Question: I am trying to use the following command with the latest ffmpeg build to remove silence from my .mp3 files:
'''
ffmpeg -i SILENCE.mp3 -af silencedetect=n=-50dB:d=1 -y -ab 192k SILENCE_OUT.mp3
'''
However, the following output is produced:
'''
ffmpeg version N-66154-g1654ca7 Copyright (c) 2000-2014 the FFmpeg developers
built on Sep 5 2014 22:10:38 with gcc 4.8.3 (GCC)
configuration: --enable-gpl --enable-version3 --disable-w32threads --enable-av
isynth --enable-bzlib --enable-fontconfig --enable-frei0r --enable-gnutls --enab
le-iconv --enable-libass --enable-libbluray --enable-libbs2b --enable-libcaca --
enable-libfreetype --enable-libgme --enable-libgsm --enable-libilbc --enable-lib
modplug --enable-libmp3lame --enable-libopencore-amrnb --enable-libopencore-amrw
b --enable-libopenjpeg --enable-libopus --enable-librtmp --enable-libschroedinge
r --enable-libsoxr --enable-libspeex --enable-libtheora --enable-libtwolame --en
able-libvidstab --enable-libvo-aacenc --enable-libvo-amrwbenc --enable-libvorbis
--enable-libvpx --enable-libwavpack --enable-libwebp --enable-libx264 --enable-
libx265 --enable-libxavs --enable-libxvid --enable-decklink --enable-zlib
libavutil 54. 7.100 / 54. 7.100
libavcodec 56. 1.100 / 56. 1.100
libavformat 56. 4.100 / 56. 4.100
libavdevice 56. 0.100 / 56. 0.100
libavfilter 5. 1.100 / 5. 1.100
libswscale 3. 0.100 / 3. 0.100
libswresample 1. 1.100 / 1. 1.100
libpostproc 53. 0.100 / 53. 0.100
Input #0, mp3, from 'SILENCE.mp3':
Metadata:
title : Snowblind (Featuring Tasha Baxter)
artist : Au5
album : Snowblind (Featuring Tasha Baxter)
genre : Electronica
performer : Au5
track : 1/1
date : 2014
album_artist : Au5,Tasha Baxter
major_brand : mp42
minor_version : 0
compatible_brands: isommp42
encoder : Lavf55.42.100
Duration: 00:05:50.80, start: 0.025057, bitrate: 192 kb/s
Stream #0:0: Audio: mp3, 44100 Hz, stereo, s16p, 192 kb/s
Output #0, mp3, to 'SILENCE_OUT.mp3':
Metadata:
TIT2 : Snowblind (Featuring Tasha Baxter)
TPE1 : Au5
TALB : Snowblind (Featuring Tasha Baxter)
TCON : Electronica
TPE3 : Au5
TRCK : 1/1
TDRL : 2014
TPE2 : Au5,Tasha Baxter
major_brand : mp42
minor_version : 0
compatible_brands: isommp42
TSSE : Lavf56.4.100
Stream #0:0: Audio: mp3 (libmp3lame), 44100 Hz, stereo, s16p, 192 kb/s
Metadata:
encoder : Lavc56.1.100 libmp3lame
Stream mapping:
Stream #0:0 -> #0:0 (mp3 (native) -> mp3 (libmp3lame))
Press [q] to stop, [?] for help
[silencedetect @ 0000000004398f40] silence_start: -0.<PHONE>
[silencedetect @ 0000000004398f40] silence_end: 3.21413 | silence_duration: 3.22
041
[silencedetect @ 0000000004398f40] silence_start: 343.844
[libmp3lame @ 00000000043b2940] Trying to remove 1152 samples, but the queue is
empty
size= 8223kB time=00:05:50.79 bitrate= 192.0kbits/s
video:0kB audio:8222kB subtitle:0kB other streams:0kB global headers:0kB muxing
overhead: 0.011485%
'''
The generated audio file however still has the original length without any silence removed.
See the following images:

Any help is appreciated!
Alright, silence detect is only DETECTING the silence. Not removing it. I will try to post a solution for this.
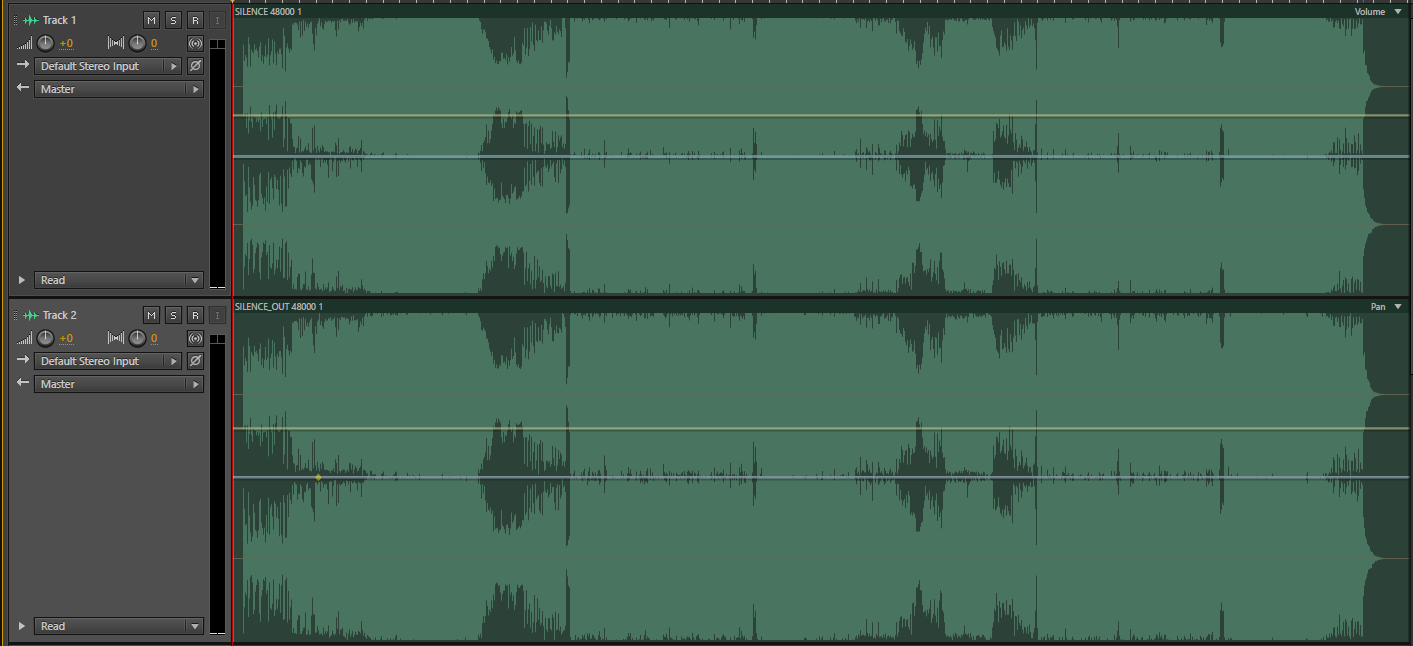
Answer: Use the 'silenceremove' filter.
Its arguments are a little cryptic.
An example
'''
ffmpeg -i input.mp3 -af silenceremove=1:0:-50dB output.mp3
'''
This removes silence
- '1'- '0'- '-50dB'
Documentation:
<URL>
Also anyone looking to find the right value to classify silence as may wish to look into normalising their input audio volume to '0dB' first, to do this in ffmpeg see <URL>.
As pointed out by @mems, to detect whether your version of ffmpeg has the filter run
'ffmpeg -hide_banner -filters | grep silenceremove'
if you have the filter it'll output something like
'silenceremove A->A Remove silence'